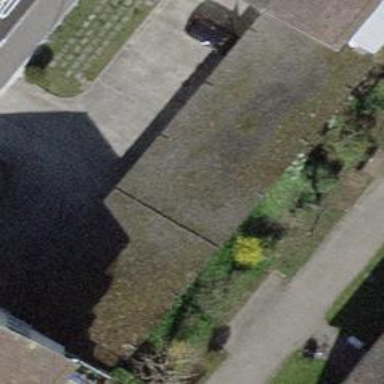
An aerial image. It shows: Group of garages.